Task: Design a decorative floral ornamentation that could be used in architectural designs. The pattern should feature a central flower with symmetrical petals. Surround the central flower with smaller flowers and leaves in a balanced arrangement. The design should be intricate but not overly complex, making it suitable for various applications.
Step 1503:
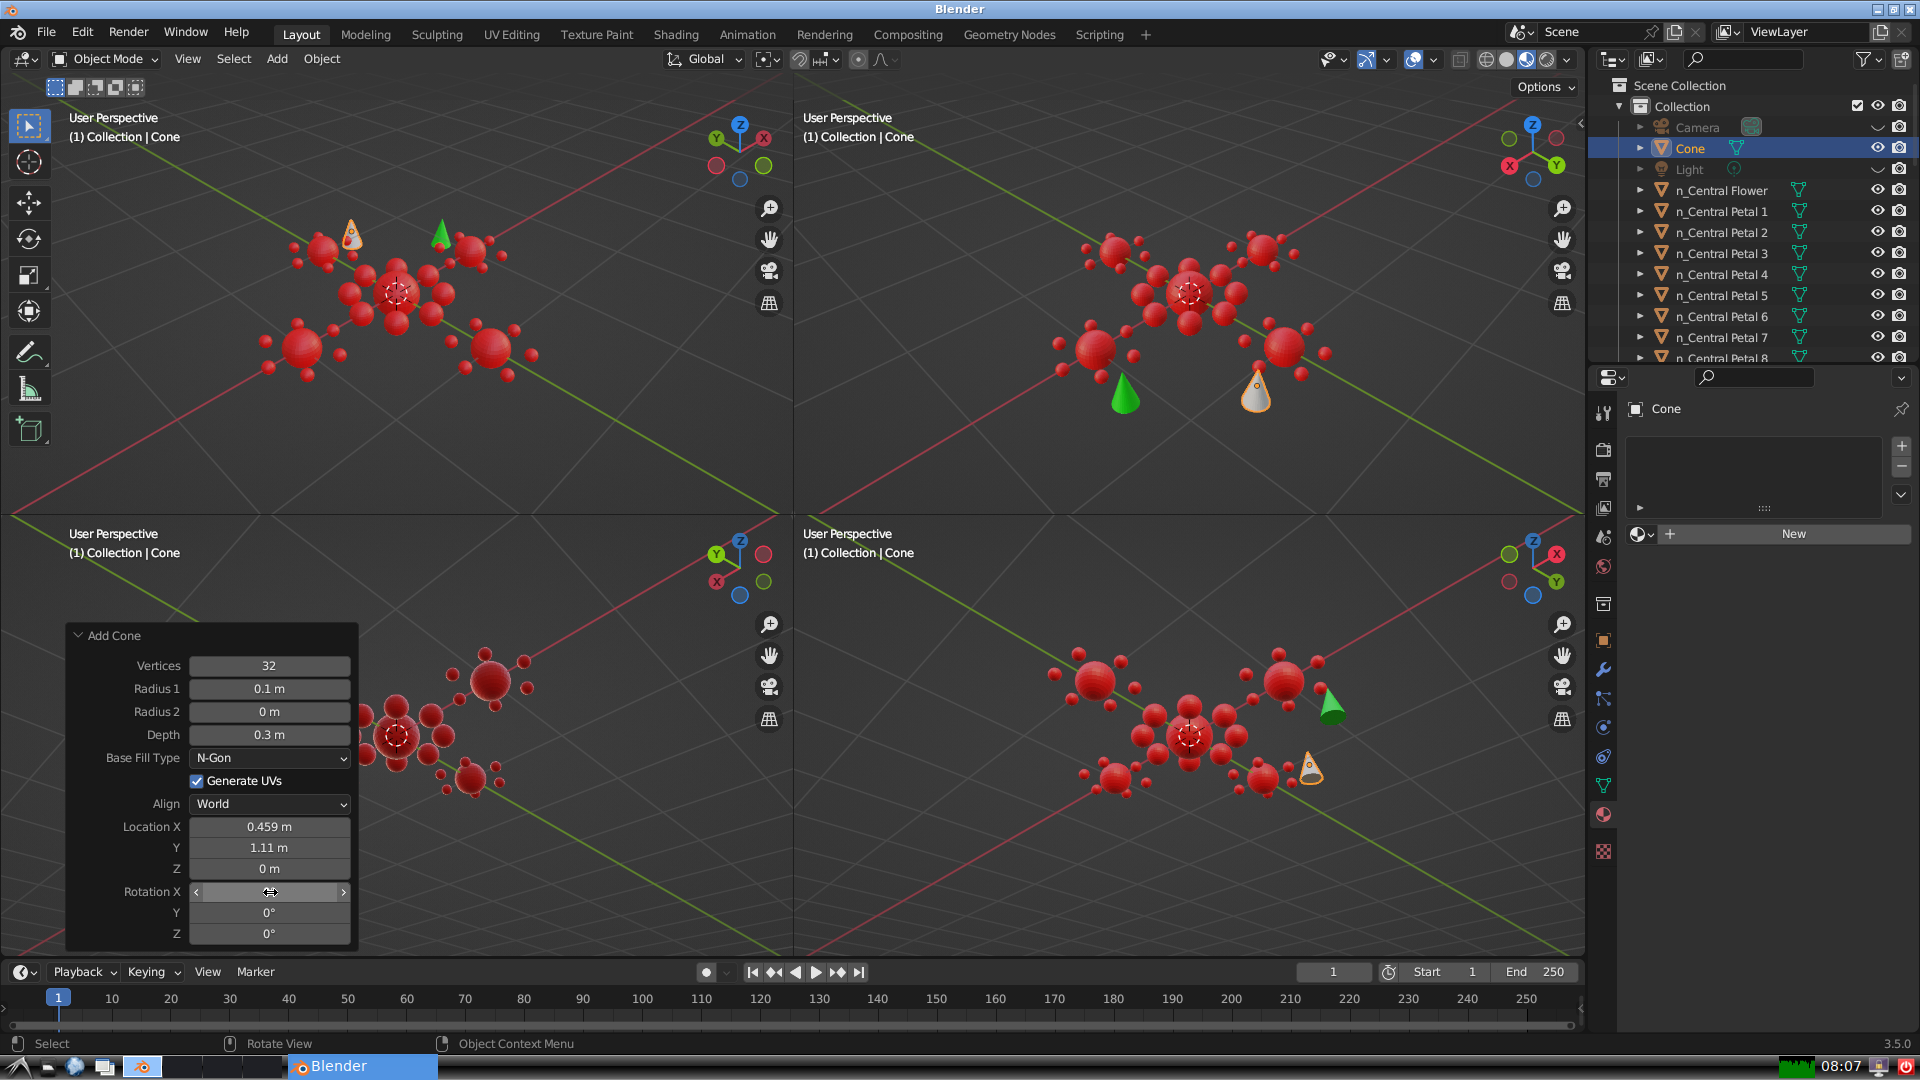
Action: {"mouse_move": [270, 913]}